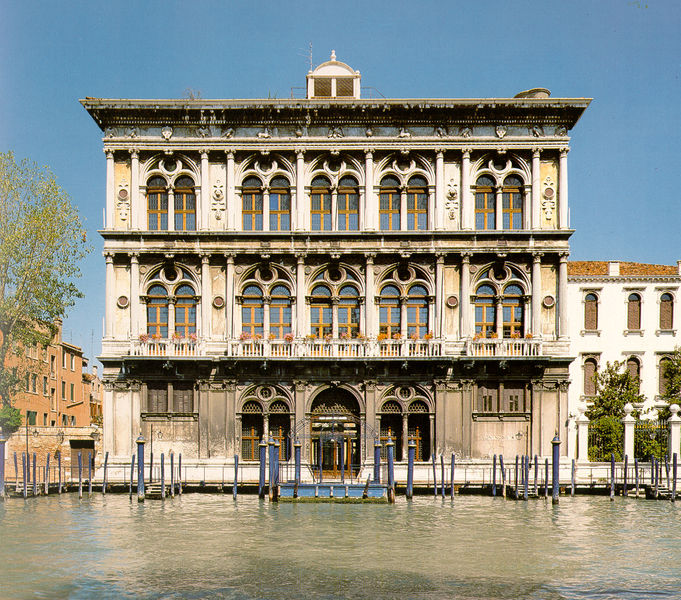
Titel: Palazzo Vendramin-Calergi (Fassade)
Künstler: Mauro Codussi
Standort: Venezia
Institution: Palazzo Vendramin-Calergi
Schlagwörter: baum, blau, himmel, wasser, bäume, fluss, grün, see, stadt, blumen, fenster, glas, hell, laterne, orange, pfeiler, straße, säule, säulen, tür, weiss, dach, gebäude, haus, rot, schloss, zaun, beige, wand, architektur, bach, häuser, pfähle, spiegelung, strauch, kanal, sonne, reich, front, gotik, renaissance, garten, balkon, herrschaft, spanien, sommer, bogen, fassade, fassaden, italien, türen, venedig, farbe, wolkenlos, pilaster, rundbogen, anleger, bootssteg, flut, steg, treppe, vorsprung, tor, balkone, pfosten, foto, fotografie, bögen, eingang, dreistöckig, palast, palazzi, palazzo, rundfenster, stockwerk, becken, arkaden, kapitelle, kapitell, photo, portal, villa, sims, doppelsäulen, gesims, maison, doge, etagen, geschosse, achsen, wasserschloss, dresden, pfeil, ciel, symetrisch, anlegestelle, geschoss, gebälk, am wasser, palais, lisenen, etage, dreigeschossig, flachdach, piano nobile, loire, romanisch, rundbogenfenster, ordnung, fensterfront, architecture, biforium, doppelfenster, canale grande, gondel, canal, biphoren, sevilla, biforiumsmotiv, canal grande, photographie, grande, rün, doppelarkaden, landungssteg, immeuble, dogen, venice, aumg, biphore, dachb, gotische verbaue, palladiomotif, venezianische gotik, batiment, baum links, er, gepäude, luftschacht, abre, nebenebäude, abres, eux, dassade